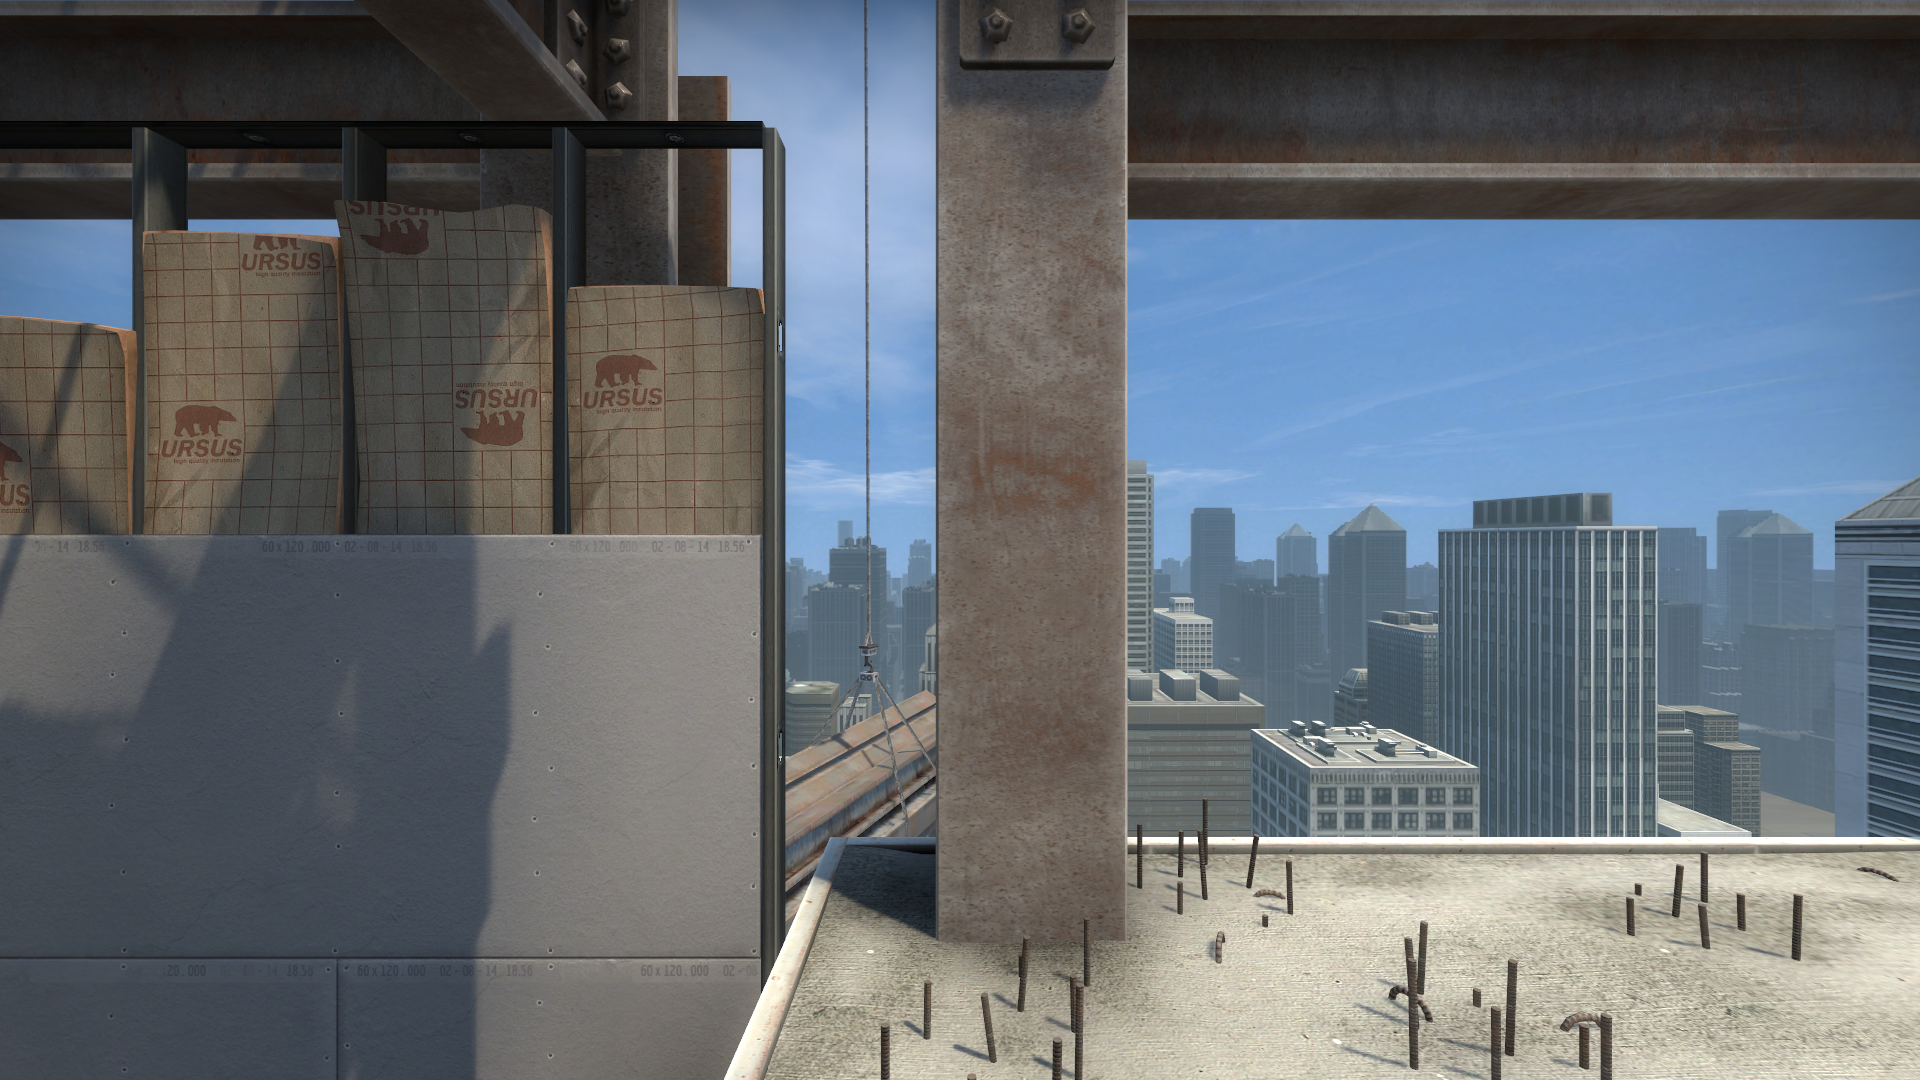
Map: de_vertigo